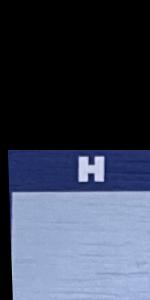
Label: Empty